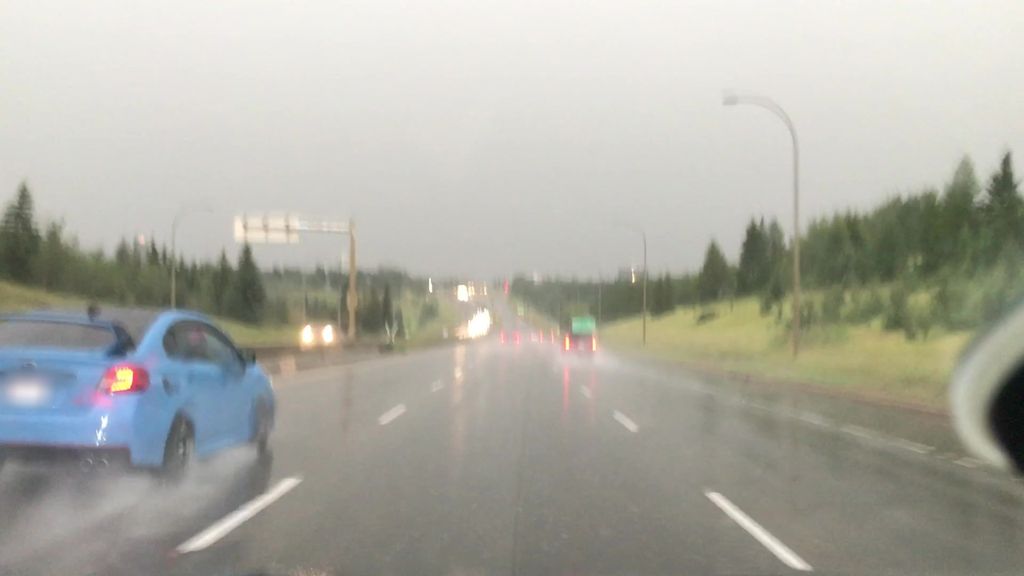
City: edmonton